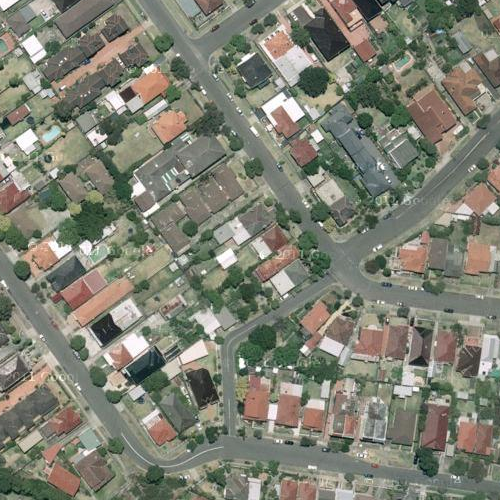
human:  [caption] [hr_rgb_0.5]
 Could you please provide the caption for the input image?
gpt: A residential area with some houses arranged neatly and a railway beside .

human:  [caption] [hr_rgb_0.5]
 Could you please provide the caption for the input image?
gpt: Many houses arranged neatly in the residential area with a railway in the lower right corner .

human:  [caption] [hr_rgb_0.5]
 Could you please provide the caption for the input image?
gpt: A residential area with a railway in the lower right corner .

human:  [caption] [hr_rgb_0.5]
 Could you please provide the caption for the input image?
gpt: There are some houses arranged neatly and a railway passed by .

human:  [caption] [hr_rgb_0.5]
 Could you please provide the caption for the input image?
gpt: Lots of houses arranged densely in the residential area and a railway in the lower right corner .